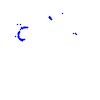
Particle: proton